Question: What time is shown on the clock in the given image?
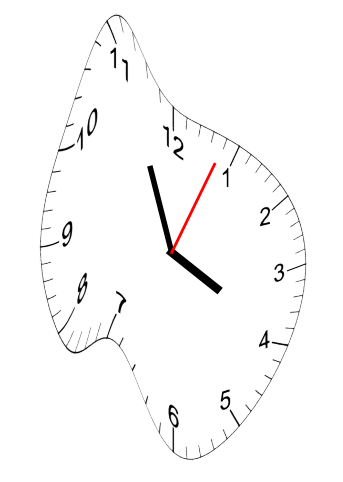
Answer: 03:56:04